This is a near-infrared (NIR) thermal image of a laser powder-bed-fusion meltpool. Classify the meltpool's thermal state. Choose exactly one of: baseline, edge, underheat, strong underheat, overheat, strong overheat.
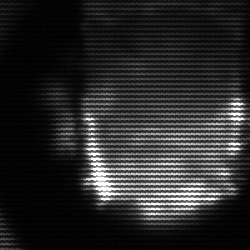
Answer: baseline